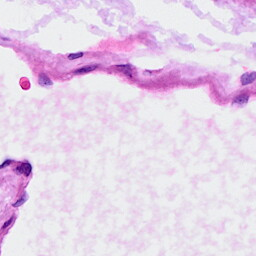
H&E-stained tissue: Ovarian